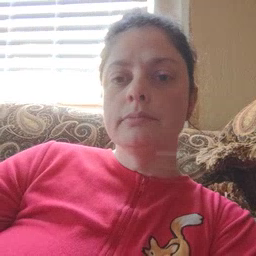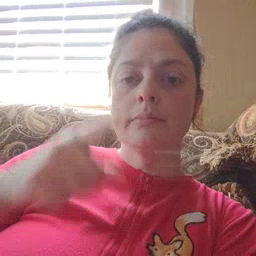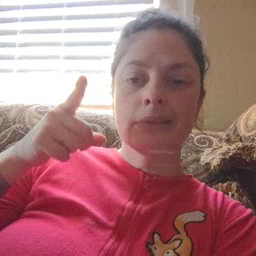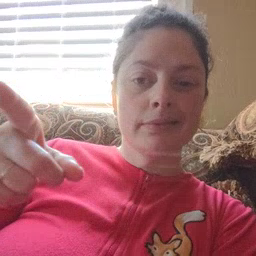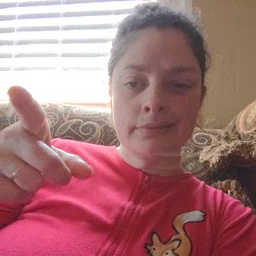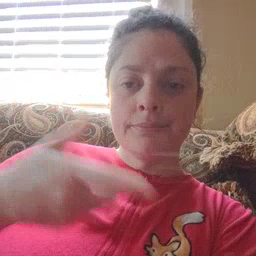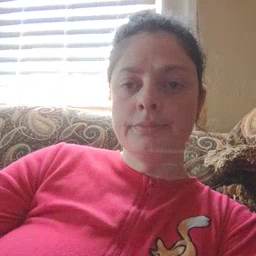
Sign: hesheit